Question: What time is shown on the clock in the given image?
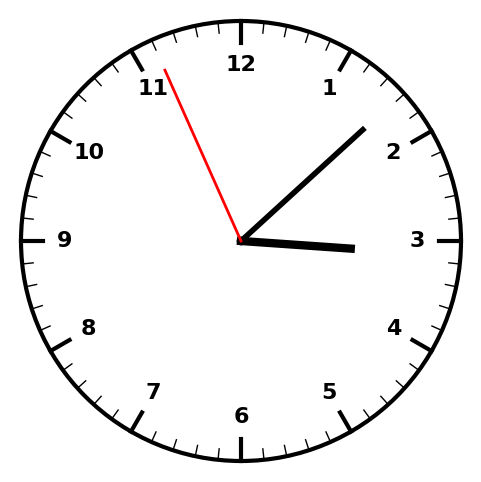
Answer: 03:07:56